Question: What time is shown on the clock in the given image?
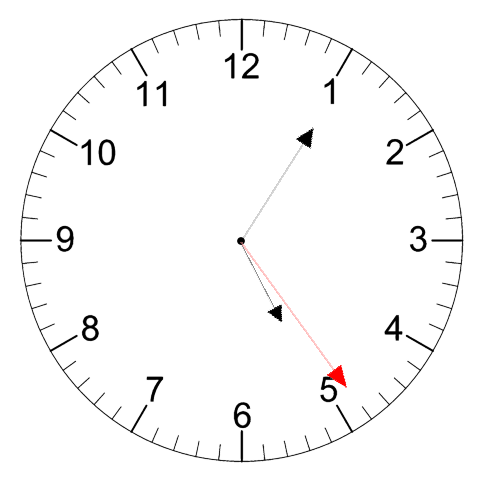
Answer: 05:05:24